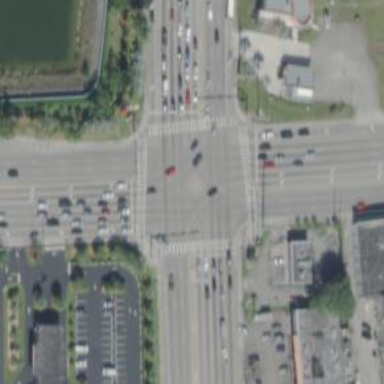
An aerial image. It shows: Marked road crossing.